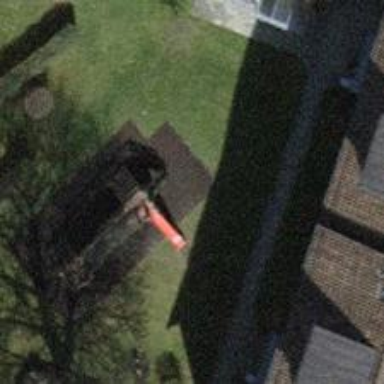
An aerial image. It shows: Playground featuring slide.